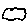
Label: cloud